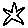
Label: star